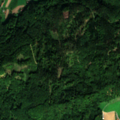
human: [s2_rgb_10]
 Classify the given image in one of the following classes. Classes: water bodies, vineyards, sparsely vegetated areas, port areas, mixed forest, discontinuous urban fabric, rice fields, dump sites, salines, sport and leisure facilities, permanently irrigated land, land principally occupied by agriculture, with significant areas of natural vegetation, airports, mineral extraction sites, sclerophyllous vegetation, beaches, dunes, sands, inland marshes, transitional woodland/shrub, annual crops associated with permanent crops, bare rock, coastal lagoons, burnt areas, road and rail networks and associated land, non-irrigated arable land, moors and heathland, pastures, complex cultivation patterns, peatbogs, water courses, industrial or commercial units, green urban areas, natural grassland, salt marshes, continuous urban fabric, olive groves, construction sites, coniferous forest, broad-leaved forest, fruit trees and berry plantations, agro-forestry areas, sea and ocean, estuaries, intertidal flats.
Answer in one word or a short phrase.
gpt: pastures, complex cultivation patterns, broad-leaved forest, mixed forest